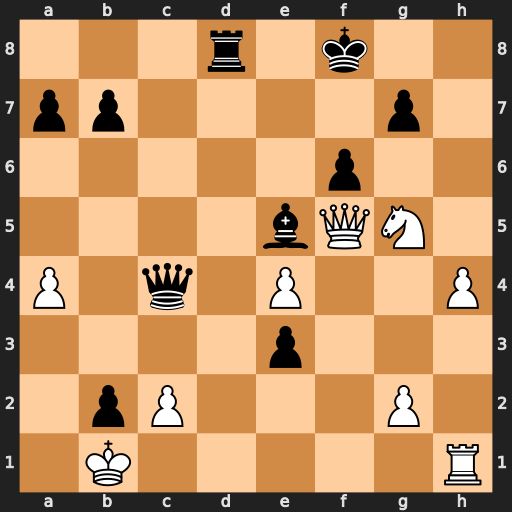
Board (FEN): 3r1k2/pp4p1/5p2/4bQN1/P1q1P2P/4p3/1pP3P1/1K5R
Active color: w
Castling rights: -
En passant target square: -
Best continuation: Qe6 Qxe6 Nxe6+ Ke8 Nxd8